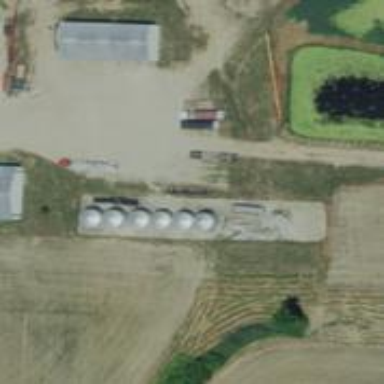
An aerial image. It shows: Silo.